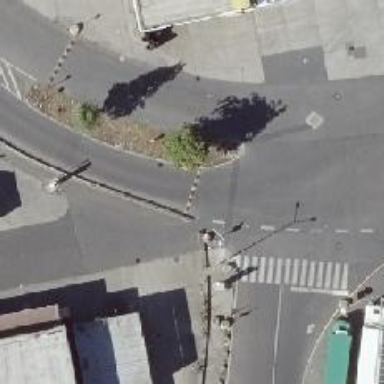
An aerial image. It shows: Traffic hump for calming the traffic.